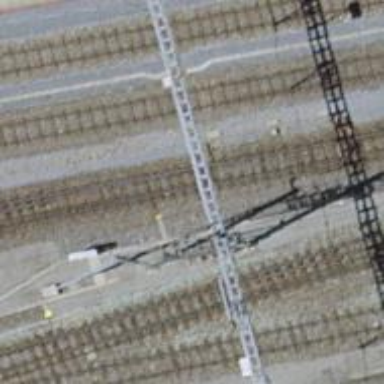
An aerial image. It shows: Railway switch.